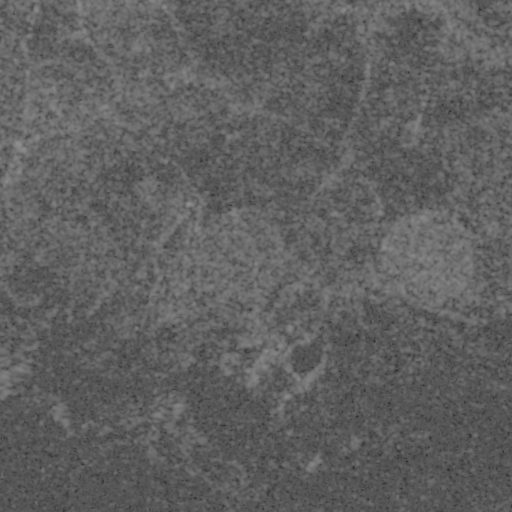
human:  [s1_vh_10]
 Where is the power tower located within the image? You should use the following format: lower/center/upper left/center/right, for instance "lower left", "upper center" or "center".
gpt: The power tower is located in the right of the image.
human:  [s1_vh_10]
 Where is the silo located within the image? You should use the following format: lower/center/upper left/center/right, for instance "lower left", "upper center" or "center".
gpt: The silo is located in the center of the image.
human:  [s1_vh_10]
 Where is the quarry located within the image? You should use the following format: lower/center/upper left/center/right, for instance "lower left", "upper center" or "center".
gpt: There is no quarry in the image.

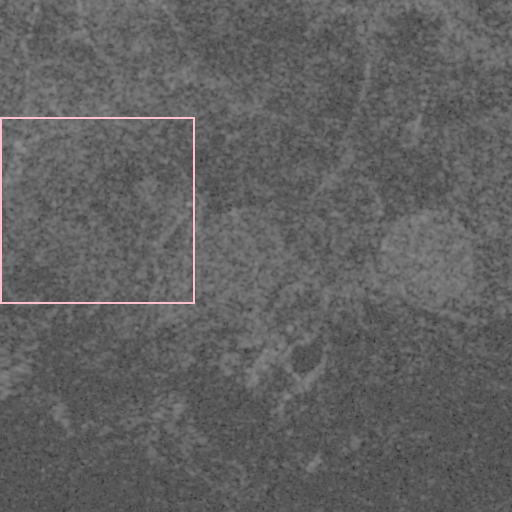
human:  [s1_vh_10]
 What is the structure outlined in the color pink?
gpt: The structure outlined in pink is a crop field.
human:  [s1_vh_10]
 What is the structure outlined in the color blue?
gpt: There is no blue outline.